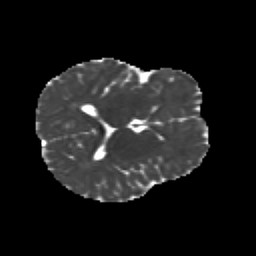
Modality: MD
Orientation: axial
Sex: female
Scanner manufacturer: siemens
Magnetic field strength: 3 T
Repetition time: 5 s
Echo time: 0.071 s